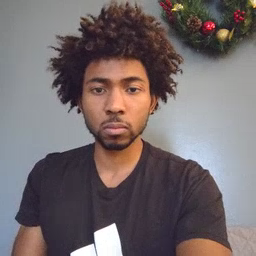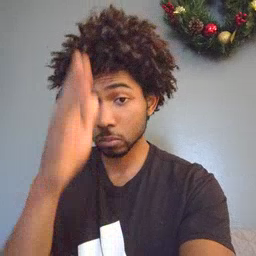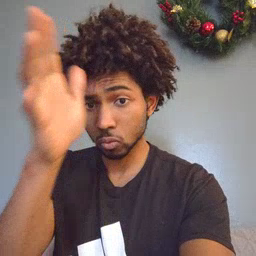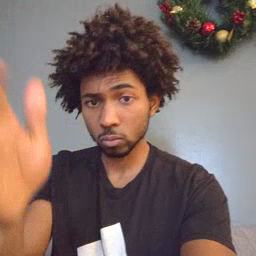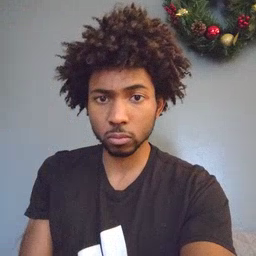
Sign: grandpa